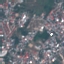
Label: Residential